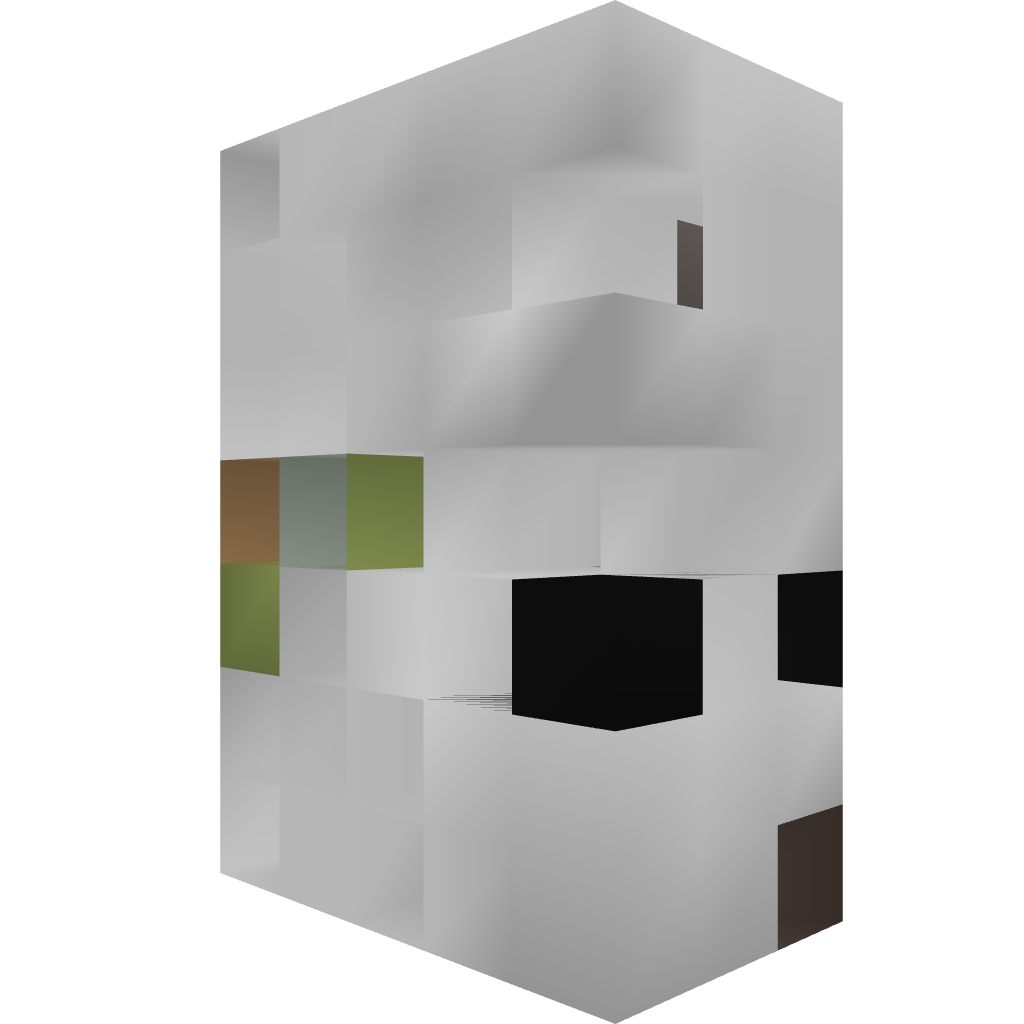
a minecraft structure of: Compact Stone Maker